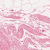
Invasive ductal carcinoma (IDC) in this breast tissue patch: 0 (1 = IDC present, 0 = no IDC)